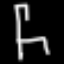
Label: chair